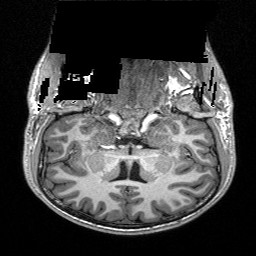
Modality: T1w
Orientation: sagittal
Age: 18
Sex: male
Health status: healthy
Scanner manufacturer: siemens
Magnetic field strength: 3 T
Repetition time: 3.2 s